Question: For some reason tooltip is working well on some pages but not the other. On this particular page it is showing as blank. I've also checked title attr without jquery tooltip and it is working fine. Any ideas?
'''
$(document).ready(function ()
{
//initiate tabs jquery ui
$( "#tabs" ).tabs();
//initiate tooltips
$(document).tooltip();
});
'''
'''
<td class="options-width">
<div style="display: inline-block" title="Update">
<a href="#"><span class="ui-state-default ui-corner-all ui-icon ui-icon-gear"></span></a>
</div>
<div style="display: inline-block" title="Clipboard">
<a href="#"><span class="ui-state-default ui-corner-all ui-icon ui-icon-clipboard"></span></a>
</div>
<div style="display: inline-block" title="Delete">
<a href="#"><span class="ui-state-default ui-corner-all ui-icon ui-icon-tag"></span></a>
</div>
<div style="display: inline-block" title="Tagged">
<a href="#"><span class="ui-state-default ui-corner-all ui-icon ui-icon-trash"></span></a>
</div>
</td>
'''

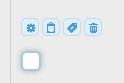
Answer: Since the tooltips are built when the document has finished loading, some dynamic content might not get them initialized.
Also make sure your all pages loads the jquery modules properly.